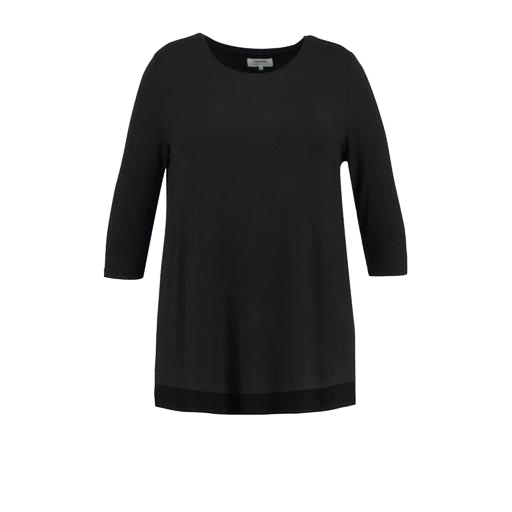
black three-quarter sleeve tunic, black tunic, black three-quarter-sleeve top only macy, white background